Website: crate-barrel
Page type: billing-address
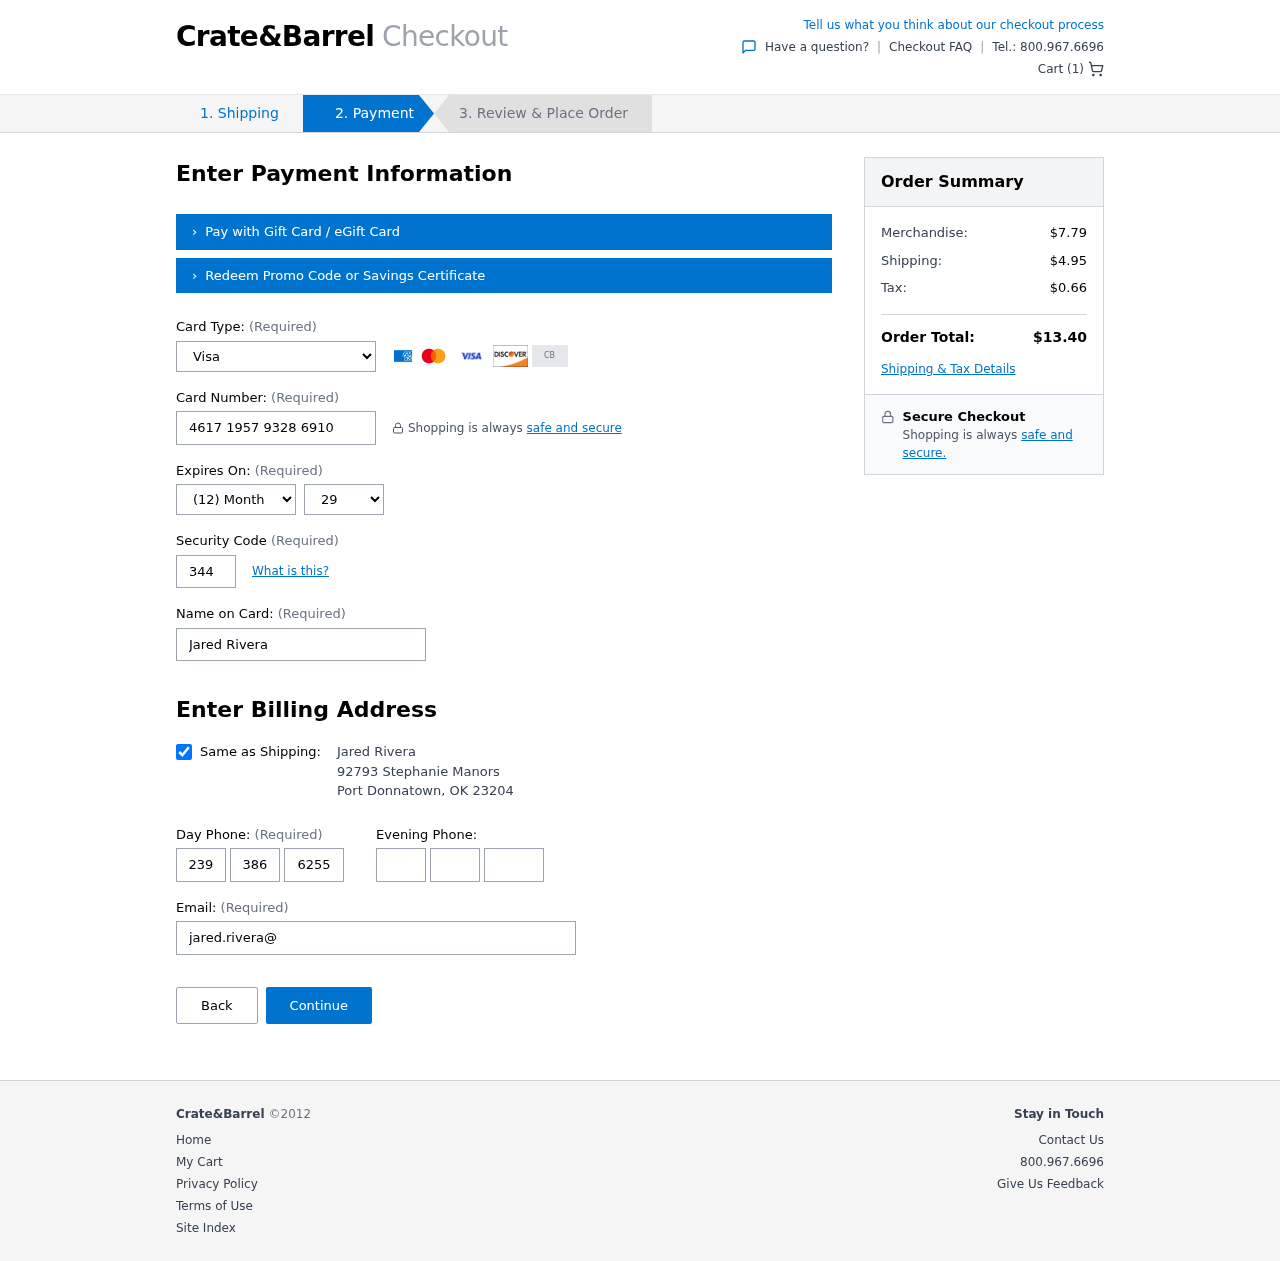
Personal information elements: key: PII_CARD_CVV
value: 344
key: PII_CARD_EXPIRY_MONTH
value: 12
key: PII_CARD_EXPIRY_YEAR
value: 29
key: PII_CARD_NUMBER
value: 4617 1957 9328 6910
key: PII_CARD_TYPE
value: Visa
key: PII_CITY
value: Port Donnatown
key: PII_EMAIL
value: jared.rivera@gmail.com
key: PII_FULLNAME
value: Jared Rivera
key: PII_PHONE_AREA
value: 239
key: PII_PHONE_PREFIX
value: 386
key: PII_PHONE_SUFFIX
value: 6255
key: PII_POSTCODE
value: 23204
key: PII_STATE_ABBR
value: OK
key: PII_STREET
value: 92793 Stephanie Manors
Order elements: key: ORDER_NUM_ITEMS
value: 1
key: ORDER_SUBTOTAL
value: $7.79
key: ORDER_SHIPPING_COST
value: $4.95
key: ORDER_TAX
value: $0.66
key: ORDER_TOTAL
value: $13.40